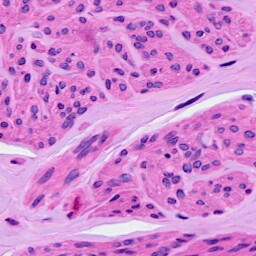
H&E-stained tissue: Ovarian